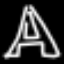
Label: The Eiffel Tower